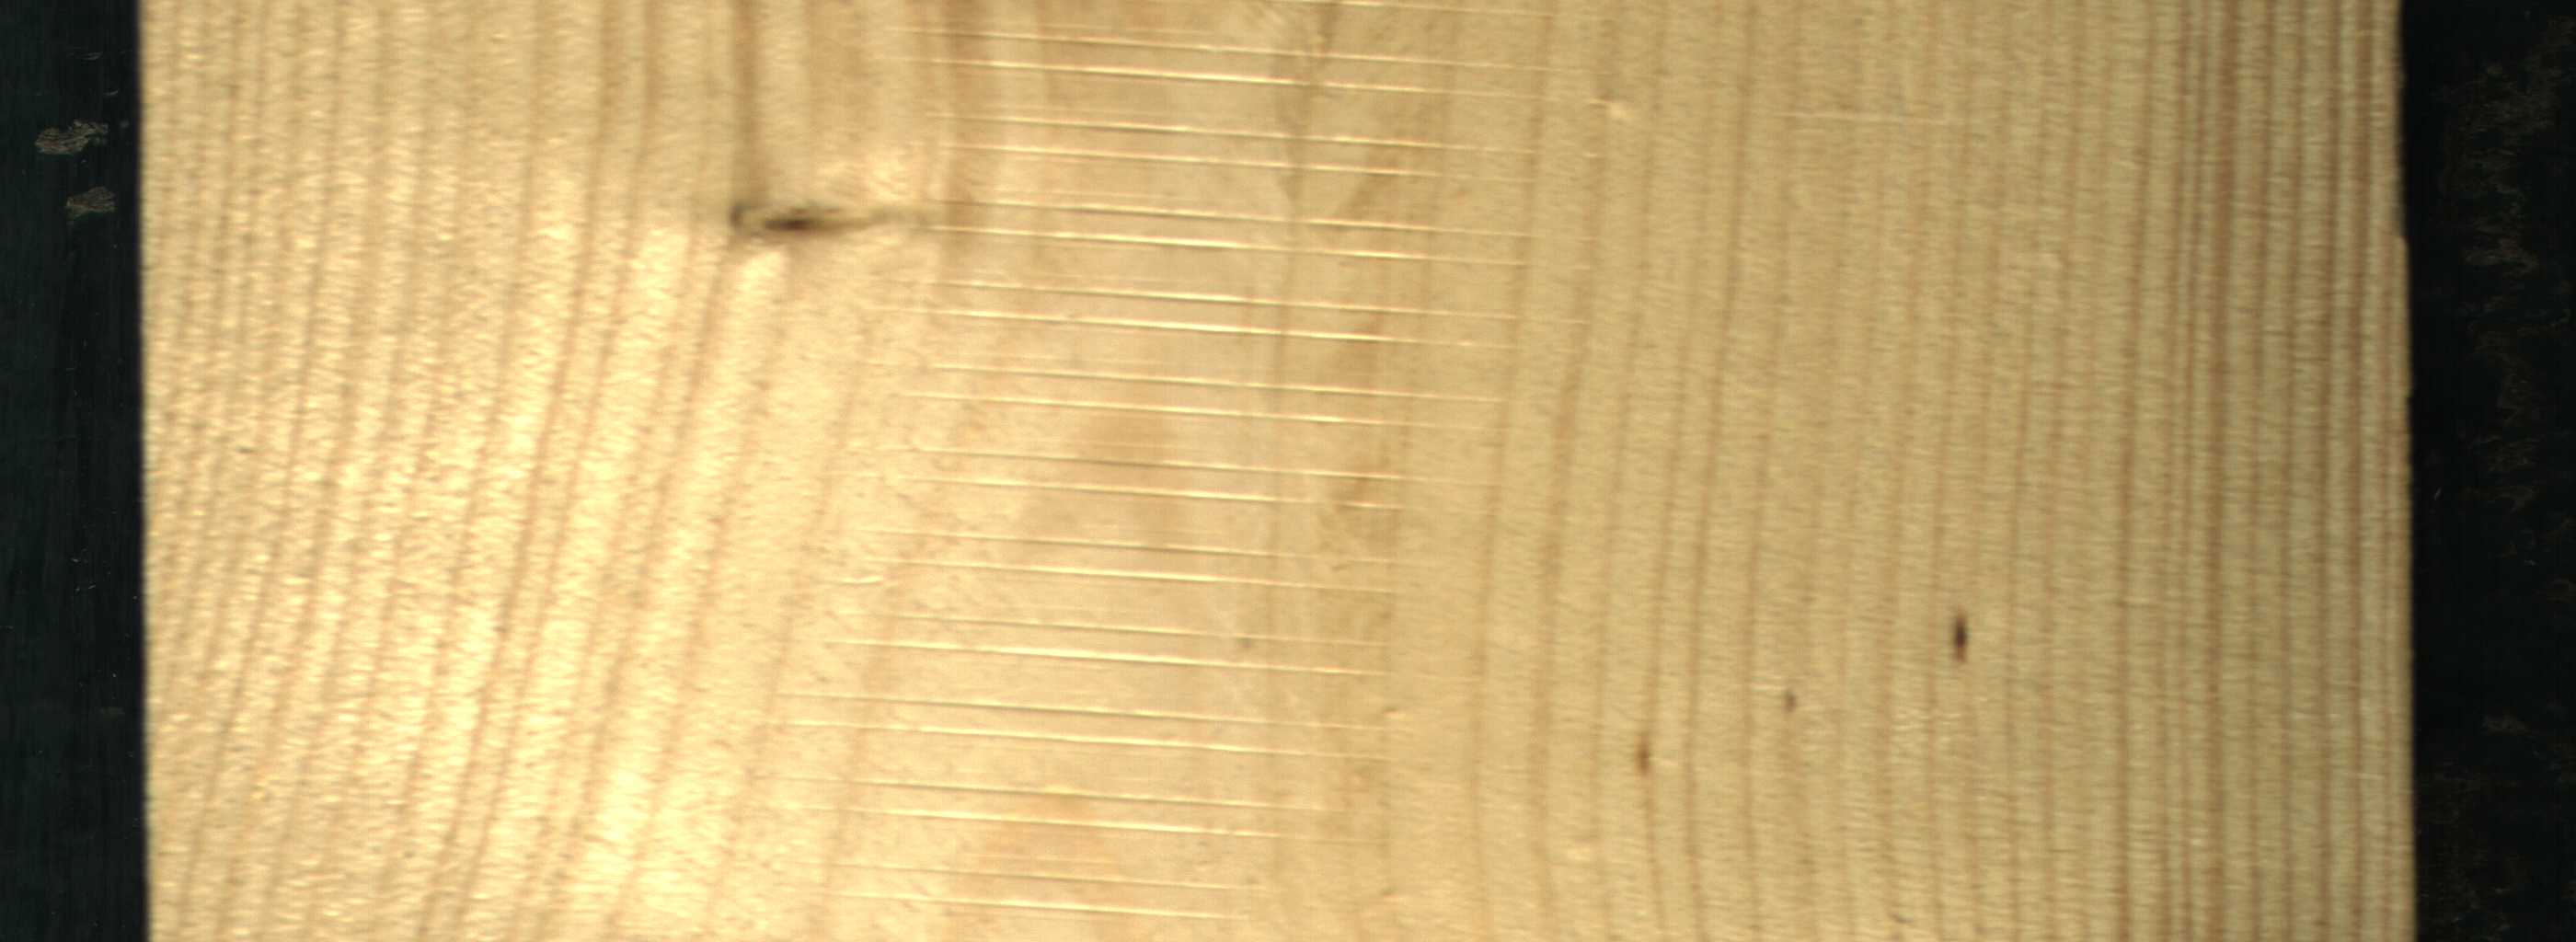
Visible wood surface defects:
resin
Live_Knot